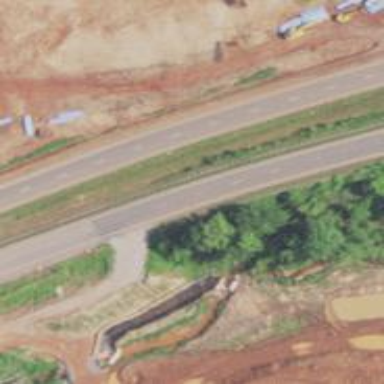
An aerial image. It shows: Asphalt motorway.